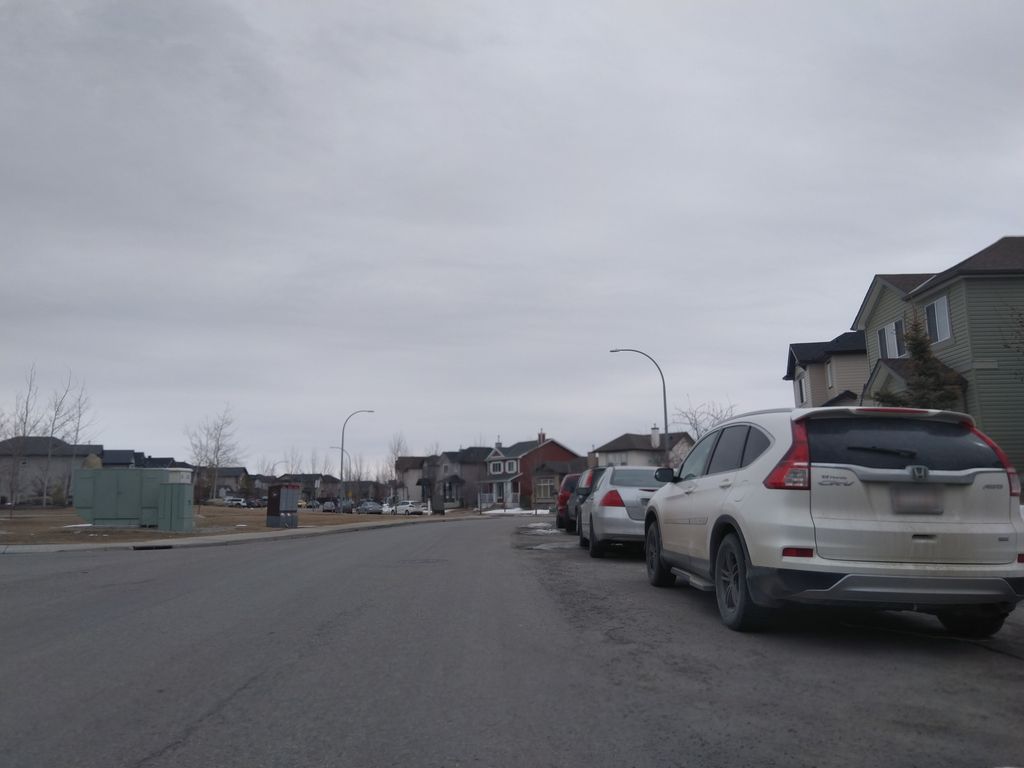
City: calgary